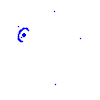
Particle: kaon